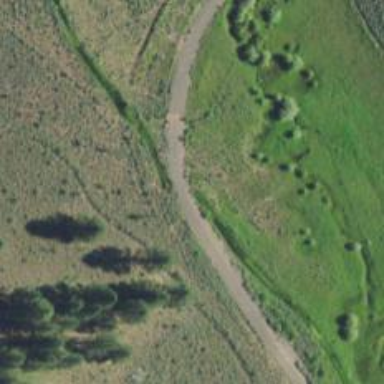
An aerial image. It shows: Culvert tunnel.